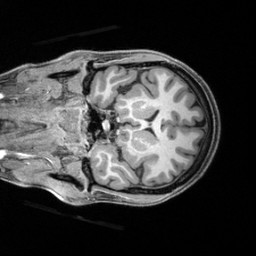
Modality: T1w
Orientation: coronal